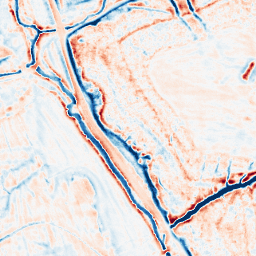
Category: edge_preserving
Decomposition family: bilateral
Decomposition parameters: d: 15
sigma_color: 150
sigma_space: 50
Upsampling method: sinc_blackman
Upsampling parameters: scale: 8
kernel_size: 16
Upsampling scale: 8